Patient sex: M
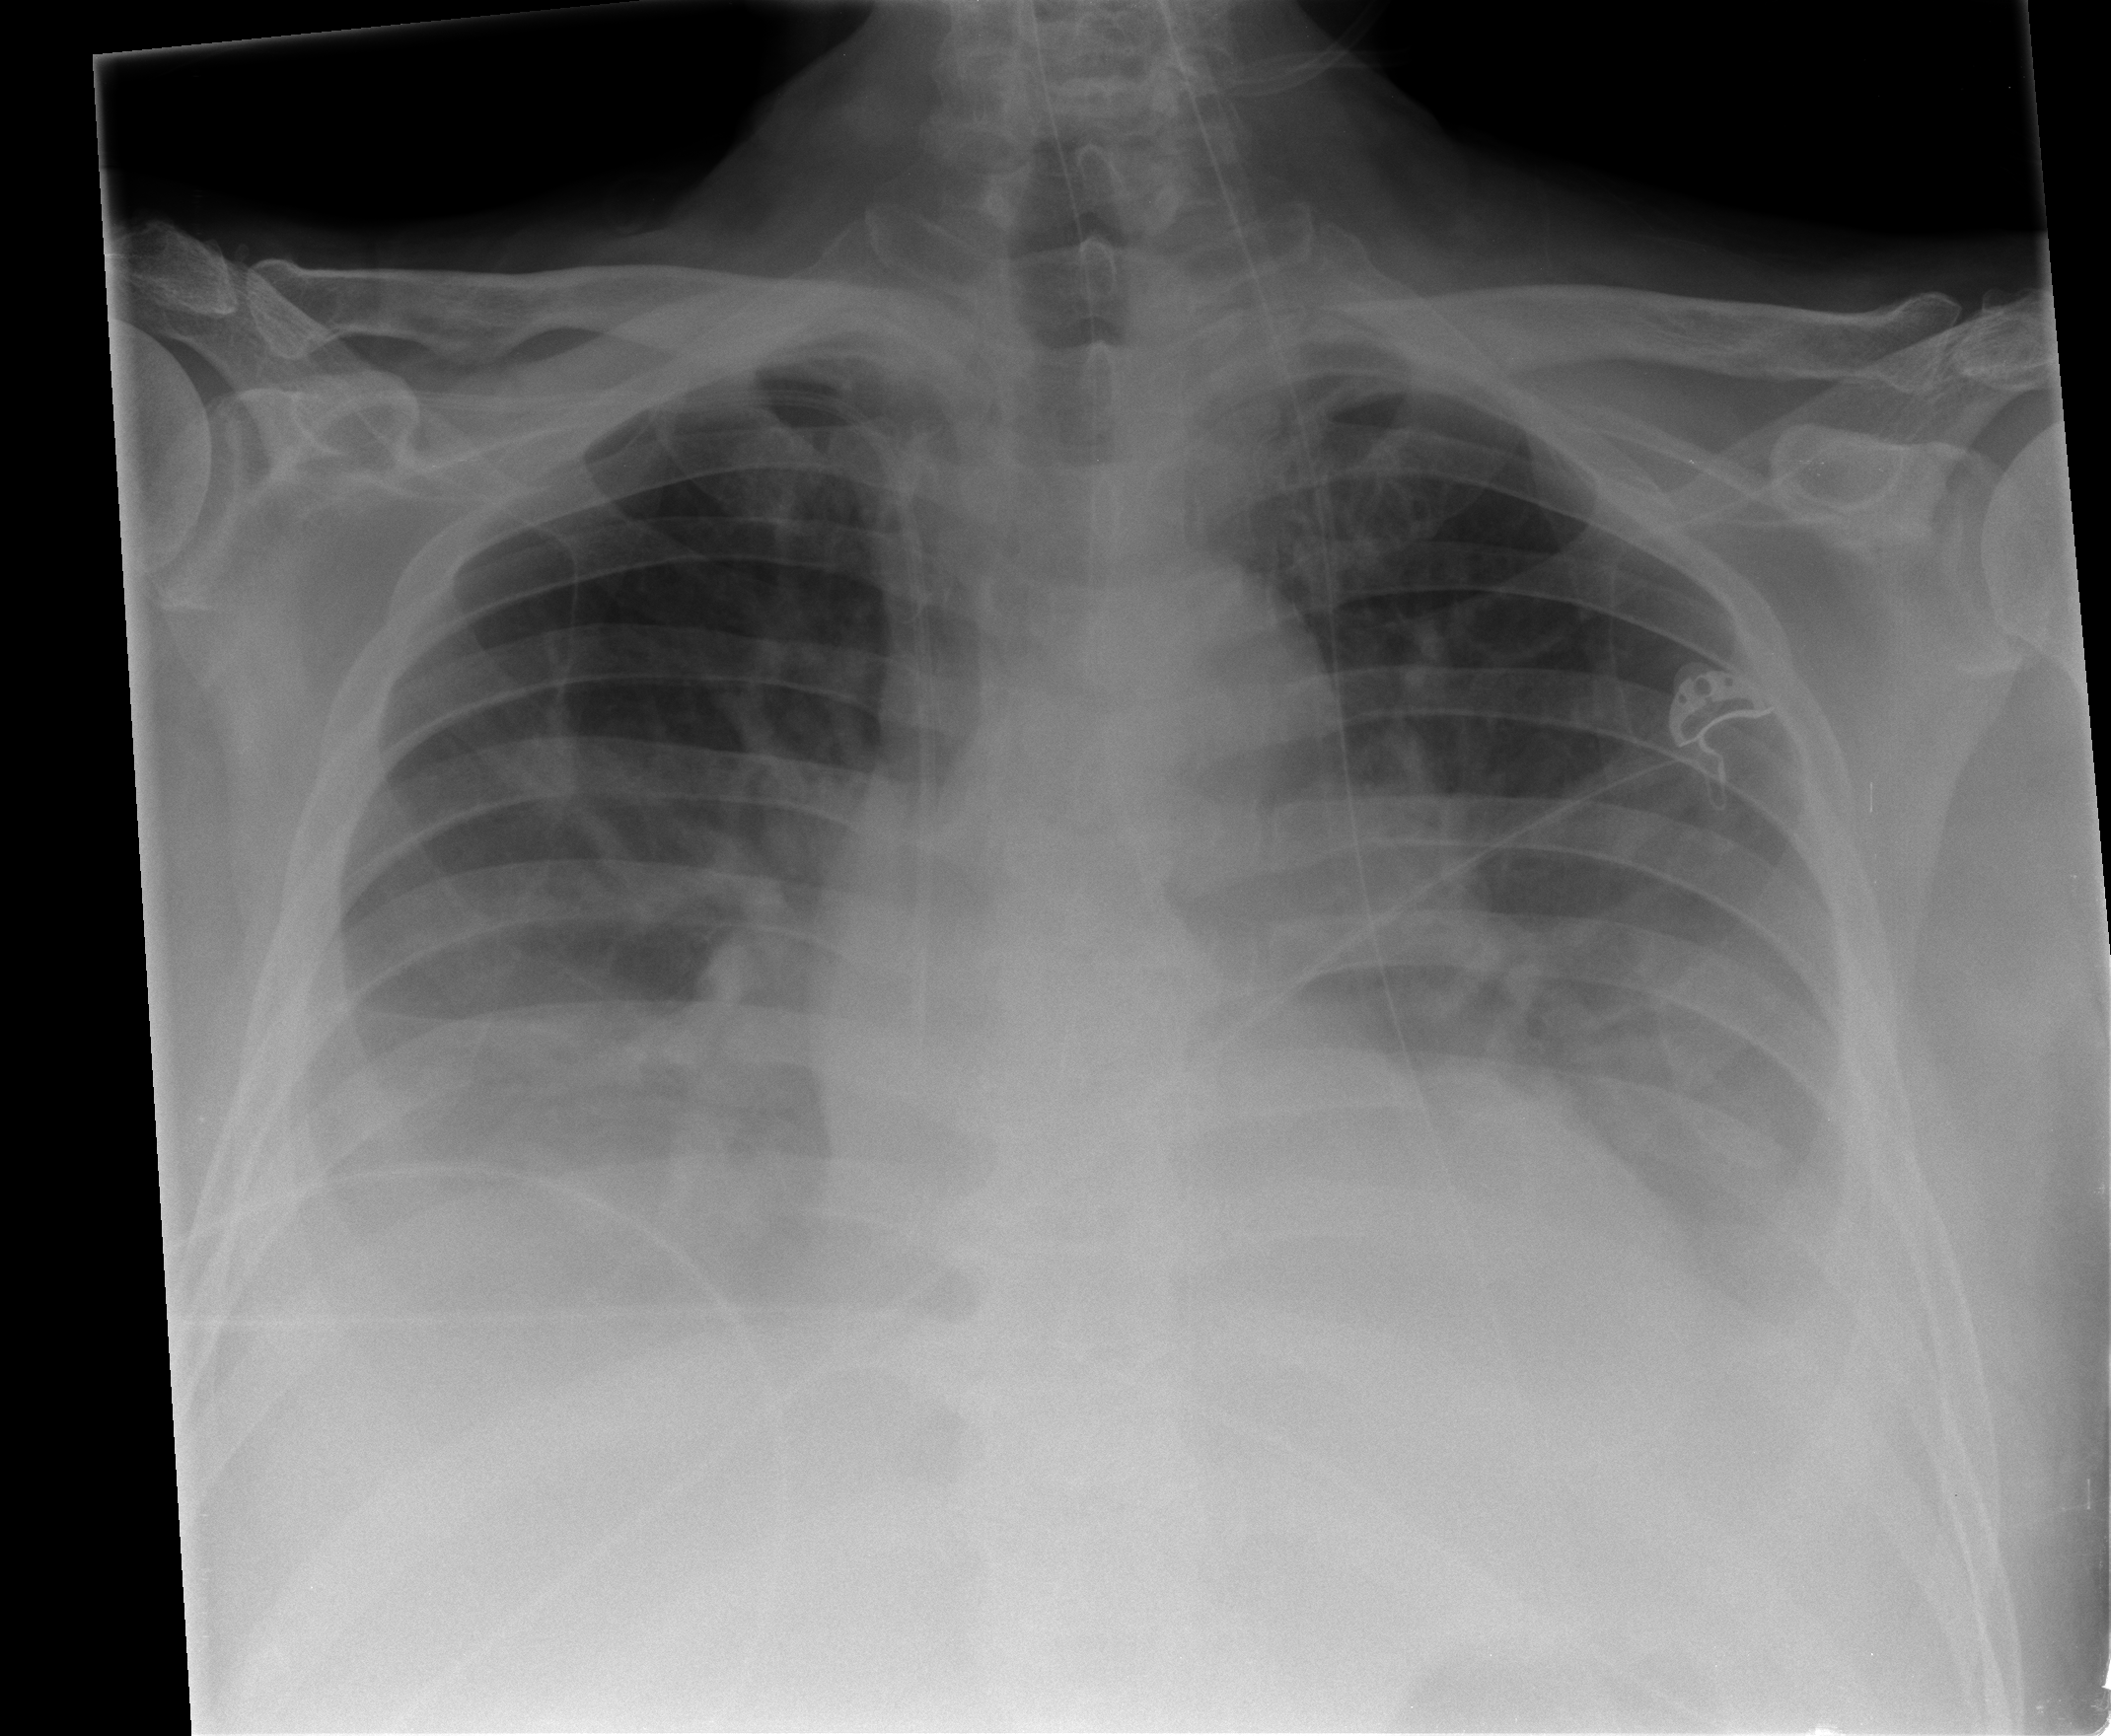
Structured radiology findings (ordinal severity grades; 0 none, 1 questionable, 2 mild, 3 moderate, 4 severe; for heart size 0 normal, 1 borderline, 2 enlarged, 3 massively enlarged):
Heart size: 0
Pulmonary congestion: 0
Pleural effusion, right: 3
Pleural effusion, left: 3
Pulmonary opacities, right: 0
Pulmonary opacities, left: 0
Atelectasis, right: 2
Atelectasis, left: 2